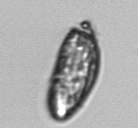
Label: Katodinium_or_Torodinium